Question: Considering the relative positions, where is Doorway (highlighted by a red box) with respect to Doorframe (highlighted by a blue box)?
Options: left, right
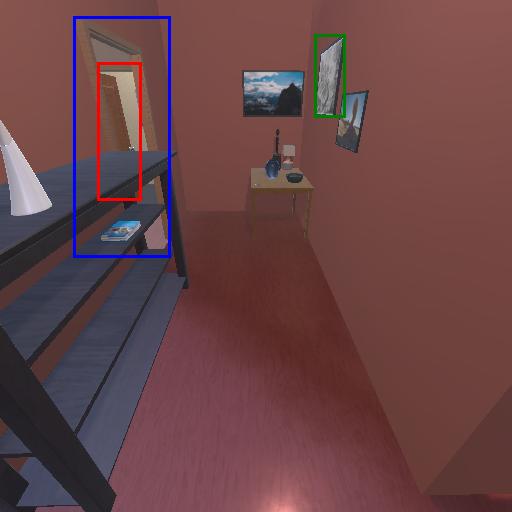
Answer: left